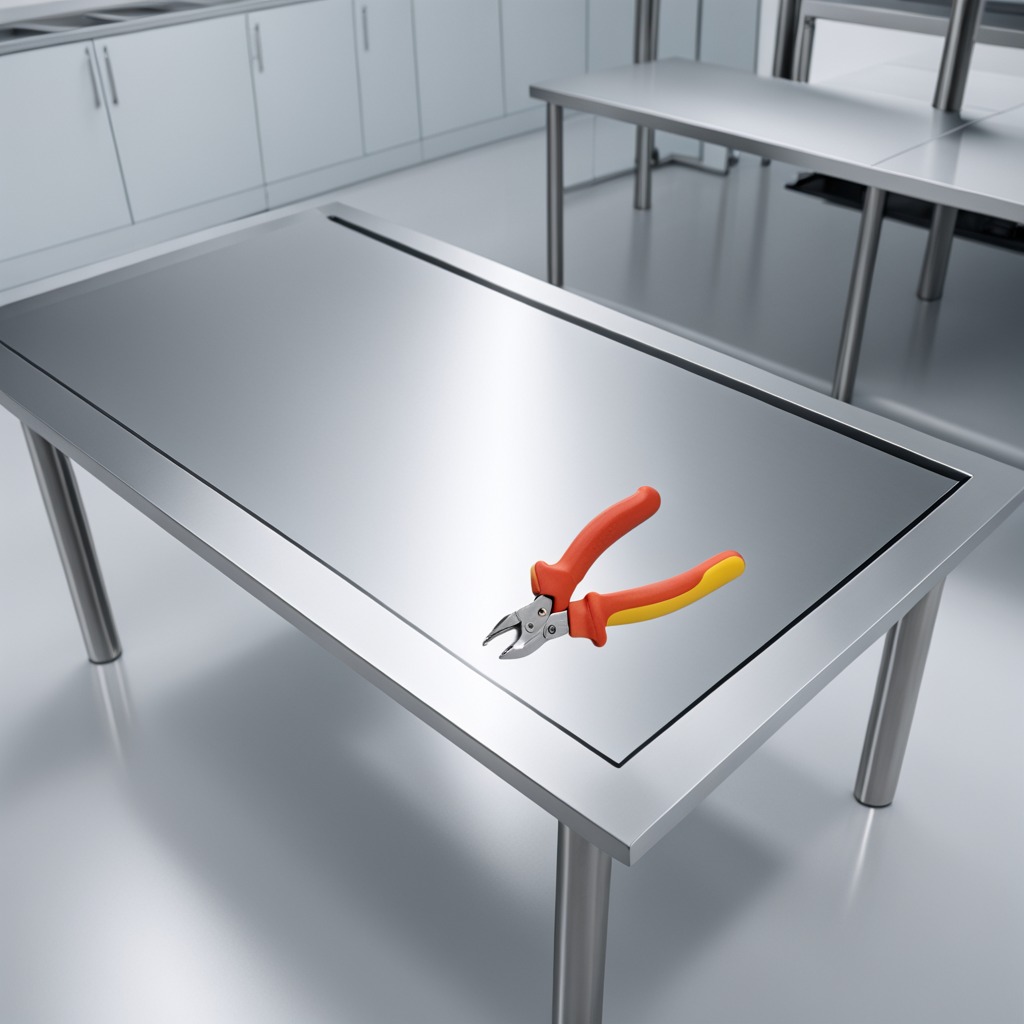
A plier lies on the stainless steel table in a high-end prototyping lab.